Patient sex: M
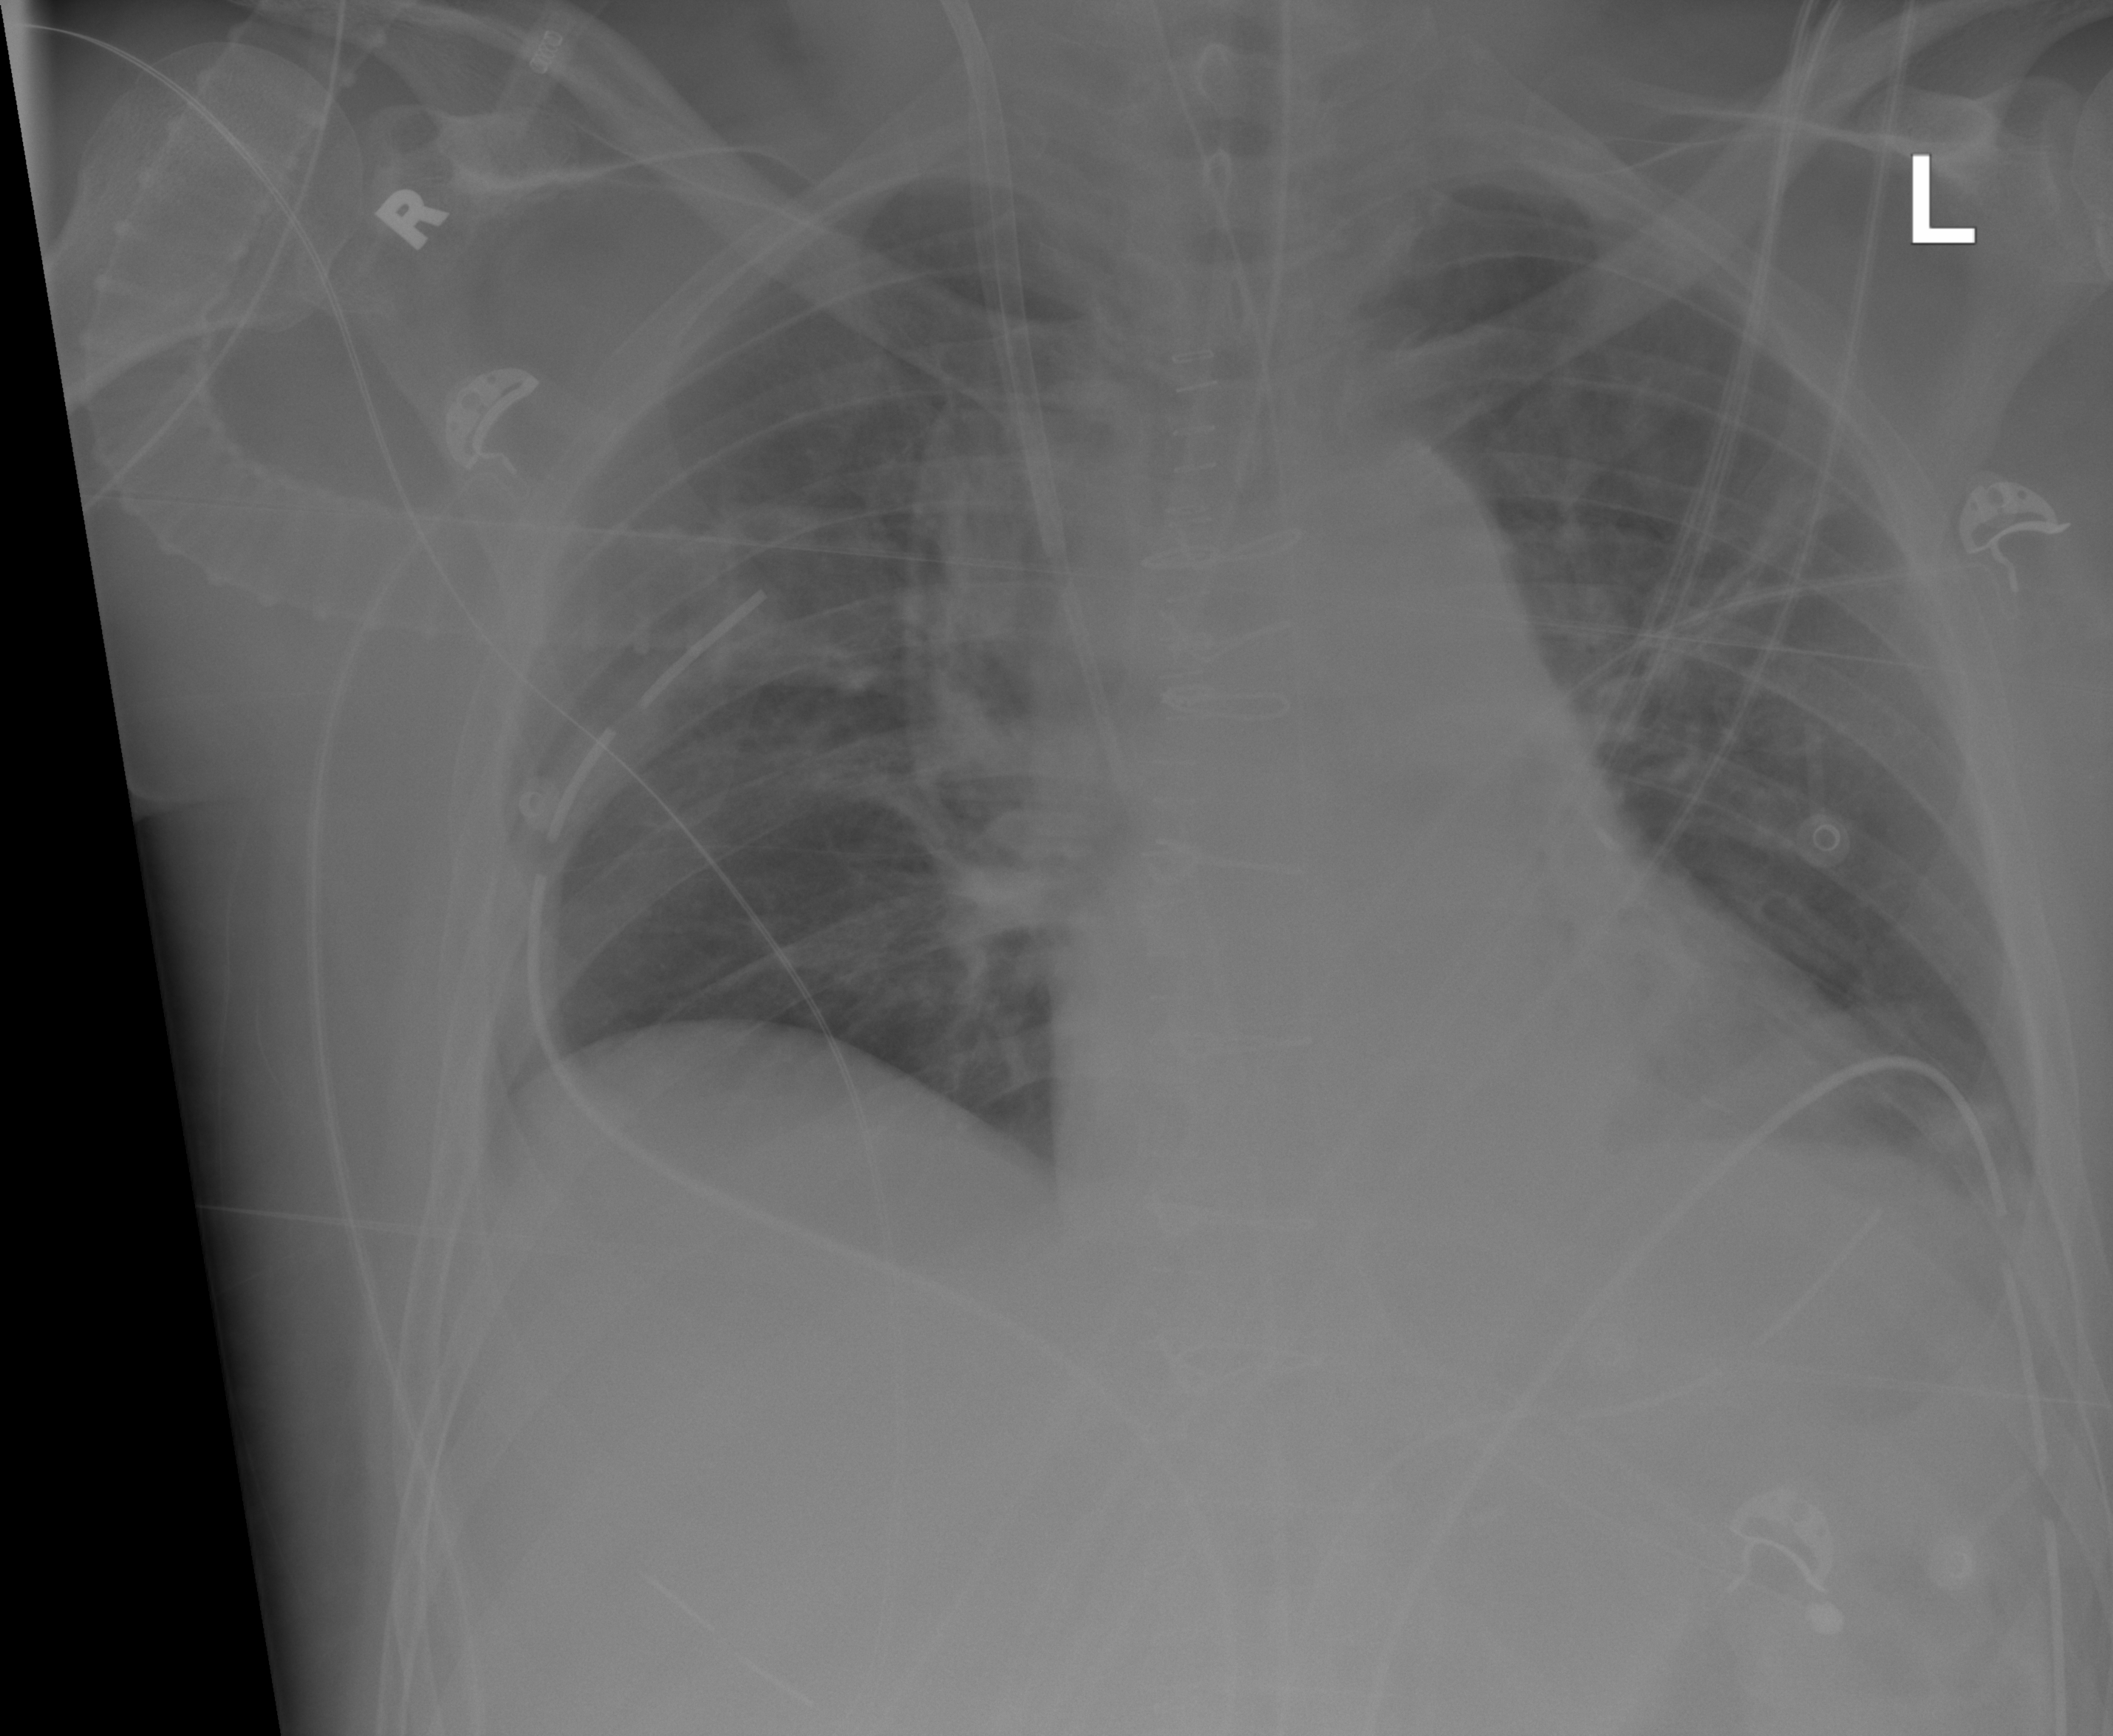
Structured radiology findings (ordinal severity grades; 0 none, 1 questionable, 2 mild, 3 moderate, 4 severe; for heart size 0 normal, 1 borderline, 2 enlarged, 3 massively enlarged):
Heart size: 0
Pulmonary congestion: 0
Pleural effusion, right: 0
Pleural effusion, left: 0
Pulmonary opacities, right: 0
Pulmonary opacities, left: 0
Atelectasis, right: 0
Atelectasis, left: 2